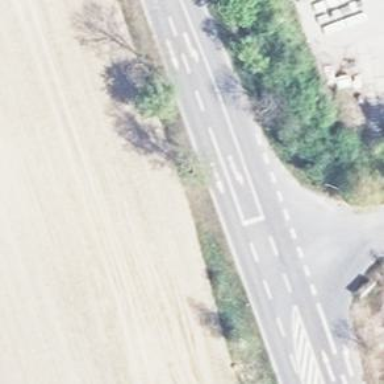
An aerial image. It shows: Tertiary road with asphalt surface.